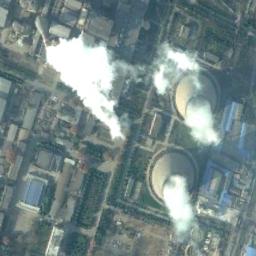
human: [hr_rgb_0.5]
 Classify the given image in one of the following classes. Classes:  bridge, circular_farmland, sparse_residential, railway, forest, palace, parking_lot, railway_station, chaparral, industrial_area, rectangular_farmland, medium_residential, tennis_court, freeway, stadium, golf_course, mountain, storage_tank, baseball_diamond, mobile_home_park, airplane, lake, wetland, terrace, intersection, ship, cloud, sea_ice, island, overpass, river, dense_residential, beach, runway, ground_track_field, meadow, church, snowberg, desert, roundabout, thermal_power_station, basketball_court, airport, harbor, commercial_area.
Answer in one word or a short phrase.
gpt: thermal_power_station